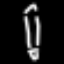
Label: pencil